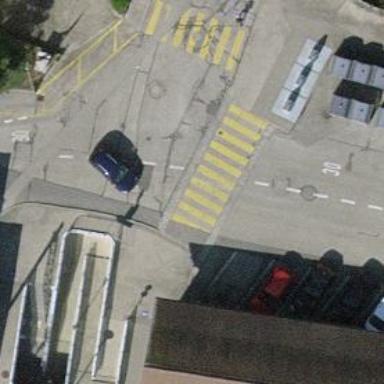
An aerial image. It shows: Uncontrolled crossing on the road.